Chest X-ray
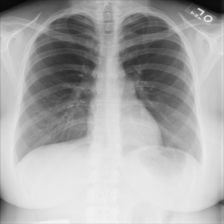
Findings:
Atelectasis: negative
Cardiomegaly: negative
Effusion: negative
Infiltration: negative
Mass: negative
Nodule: negative
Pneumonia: negative
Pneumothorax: negative
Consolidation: negative
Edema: negative
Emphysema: negative
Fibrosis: negative
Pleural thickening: negative
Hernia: negative